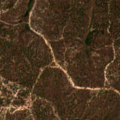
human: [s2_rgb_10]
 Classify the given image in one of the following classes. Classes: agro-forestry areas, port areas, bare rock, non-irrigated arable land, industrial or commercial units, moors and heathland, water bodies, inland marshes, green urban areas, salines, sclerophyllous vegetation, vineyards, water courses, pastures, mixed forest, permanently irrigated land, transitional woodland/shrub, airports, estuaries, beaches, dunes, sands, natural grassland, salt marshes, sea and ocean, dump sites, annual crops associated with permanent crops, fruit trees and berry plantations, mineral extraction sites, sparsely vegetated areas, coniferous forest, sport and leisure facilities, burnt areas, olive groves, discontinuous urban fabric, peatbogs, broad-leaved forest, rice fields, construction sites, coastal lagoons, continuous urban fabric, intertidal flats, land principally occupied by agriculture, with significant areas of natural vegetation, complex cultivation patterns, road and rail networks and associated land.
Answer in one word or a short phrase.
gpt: broad-leaved forest